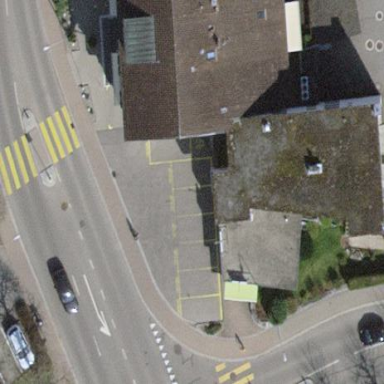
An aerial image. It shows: Commercial building.